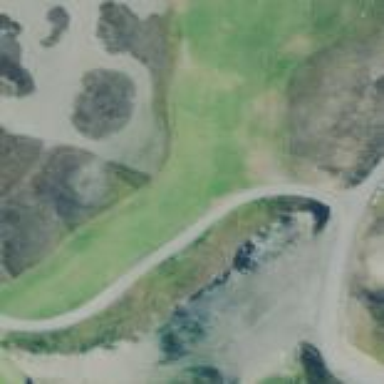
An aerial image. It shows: Grassy area designated as golf tee.